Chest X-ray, AP view. Patient: 41 years old, sex F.
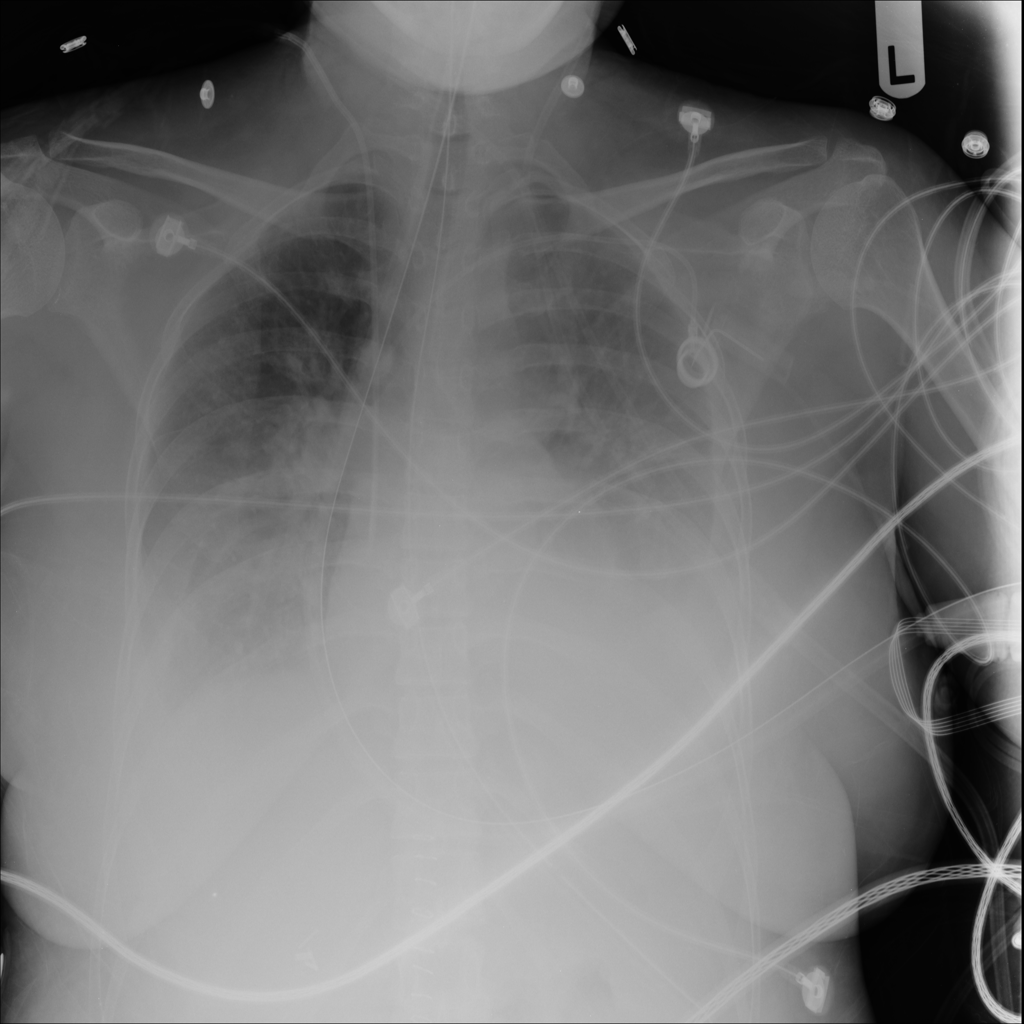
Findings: Edema, Effusion, Infiltration